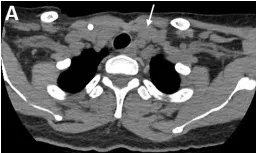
Nonenhanced phase.
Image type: radiology (ct)